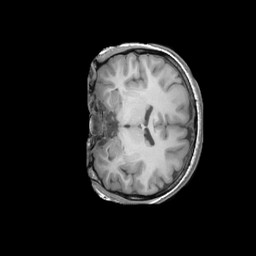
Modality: T1w
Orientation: coronal
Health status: ill
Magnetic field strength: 3 T